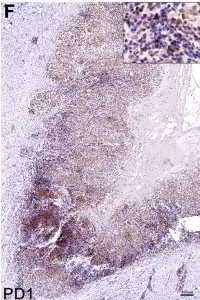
Analysis of a CSF-470 VAC-SITE tissue. (E-G) CD8+ lymphocytes were mainly PD1- and many of them were proliferating (Ki67+). Original magnifications = : 20X. Scale bars:. =200 mum.
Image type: pathology (immunostaining)